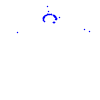
Particle: pion